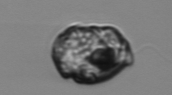
Label: Proterythropsis